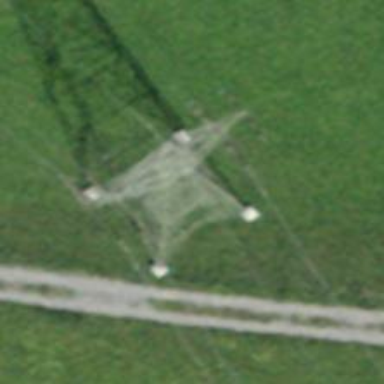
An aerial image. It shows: Lattice structure tower used for power distribution.